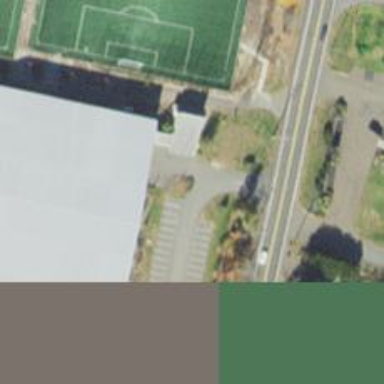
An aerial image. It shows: Sports centre dedicated to soccer and football.